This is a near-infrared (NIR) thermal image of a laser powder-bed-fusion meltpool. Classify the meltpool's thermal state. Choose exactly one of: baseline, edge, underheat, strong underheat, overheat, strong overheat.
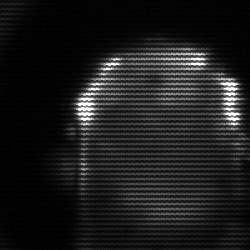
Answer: baseline